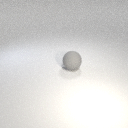
large gray rubber sphere